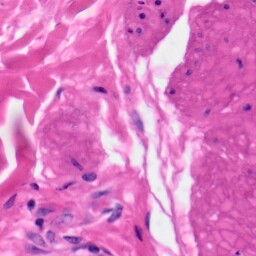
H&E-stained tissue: Skin